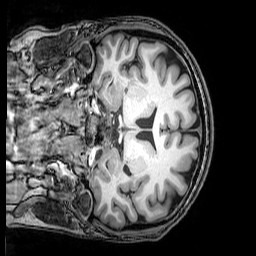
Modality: T1w
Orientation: coronal
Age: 46
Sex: female
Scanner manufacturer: philips
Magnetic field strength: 3 T
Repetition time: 0.008113 s
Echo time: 0.003709 s